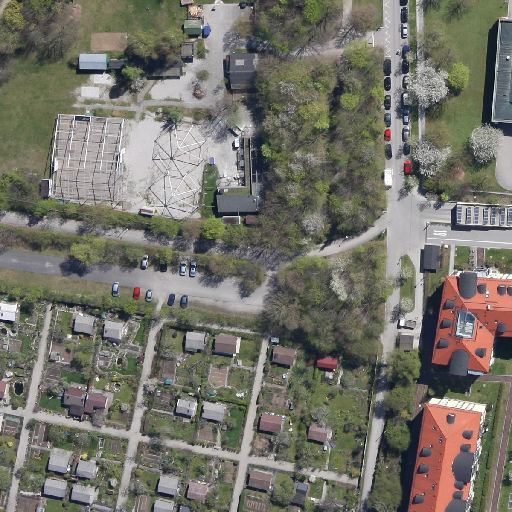
Referring expression: sidewalk